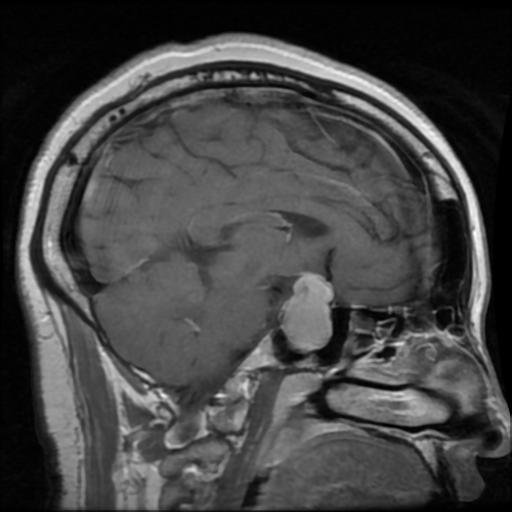
Label: pituitary